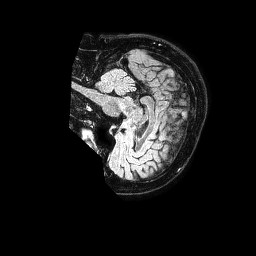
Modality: FLAIR
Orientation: sagittal
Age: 43
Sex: male
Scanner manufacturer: philips
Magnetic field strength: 1.5 T
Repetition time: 4.8 s
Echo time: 0.3 s